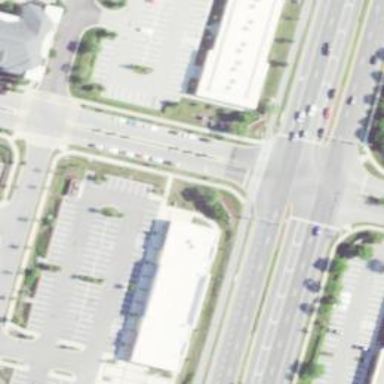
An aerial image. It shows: Marked road crossing.